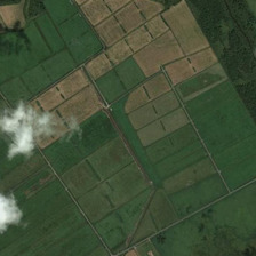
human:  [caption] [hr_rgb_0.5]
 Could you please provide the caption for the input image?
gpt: There are two white clouds on the green field

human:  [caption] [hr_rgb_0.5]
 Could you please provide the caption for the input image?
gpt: There are two white clouds on the green grass.

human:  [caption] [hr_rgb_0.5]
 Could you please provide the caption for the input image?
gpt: There are two white clouds in the green field

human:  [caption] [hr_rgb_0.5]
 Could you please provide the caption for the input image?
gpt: There are two white clouds on the green fields

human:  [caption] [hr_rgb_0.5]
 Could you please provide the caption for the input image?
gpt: There are two white clouds over the green fields.